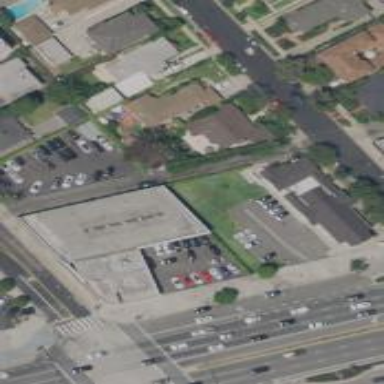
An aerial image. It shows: Commercial building housing car repair shop.